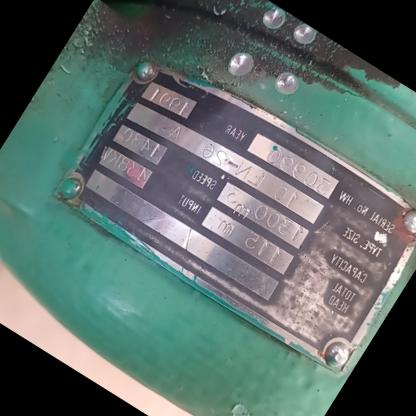
Klasa: tabliczka-znamionowa